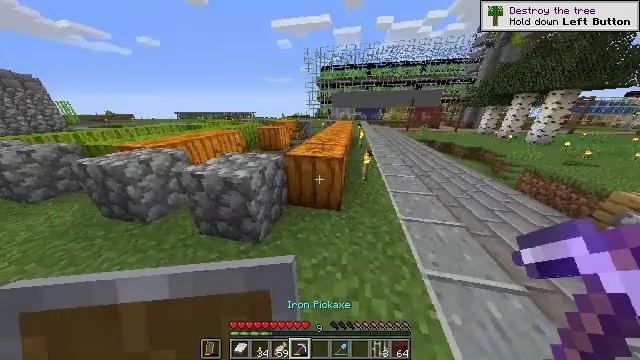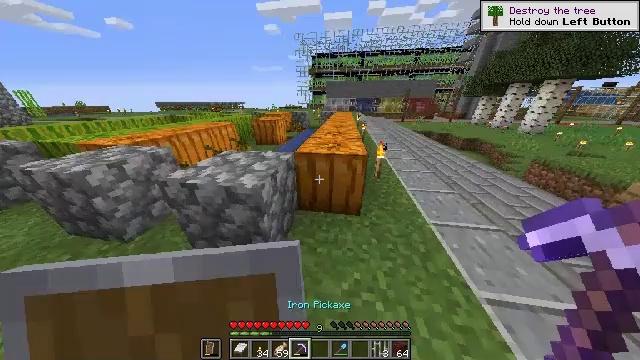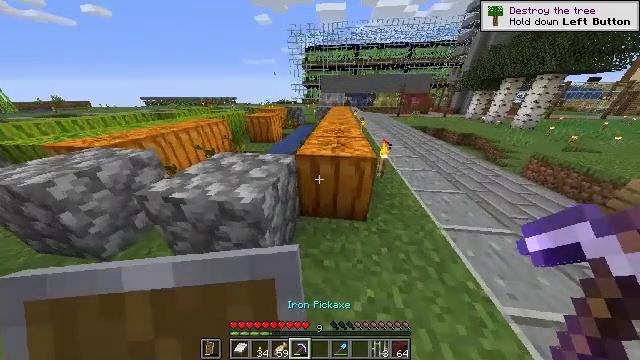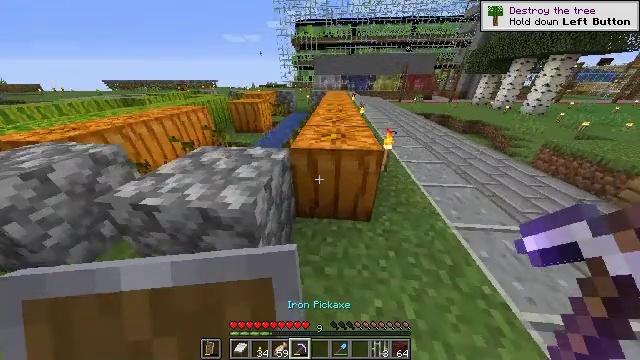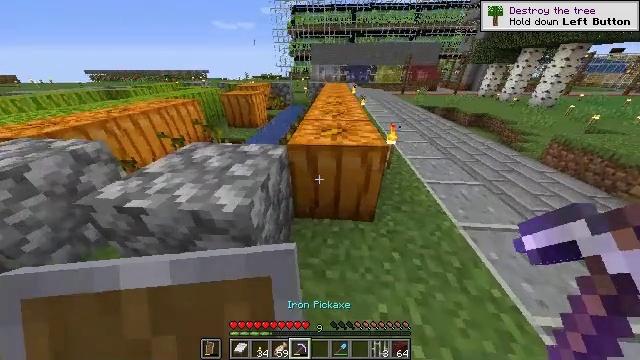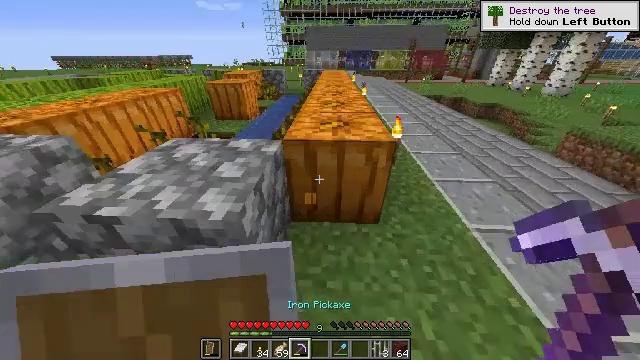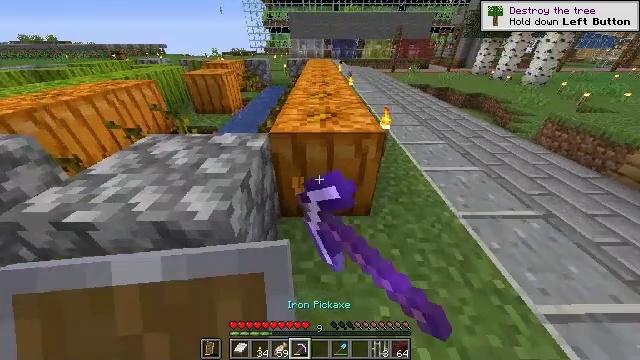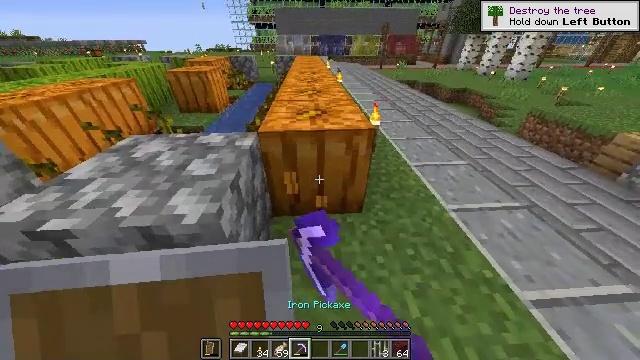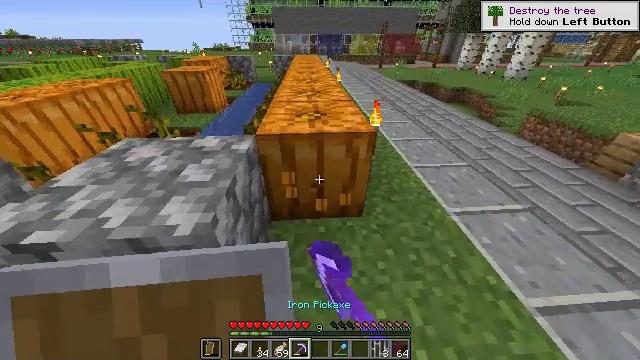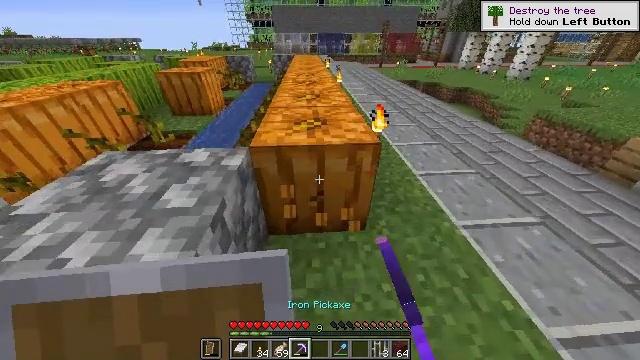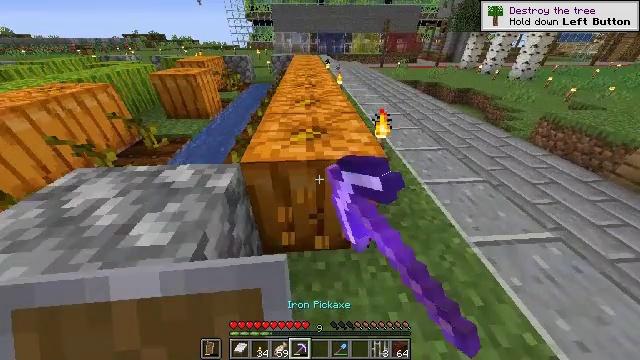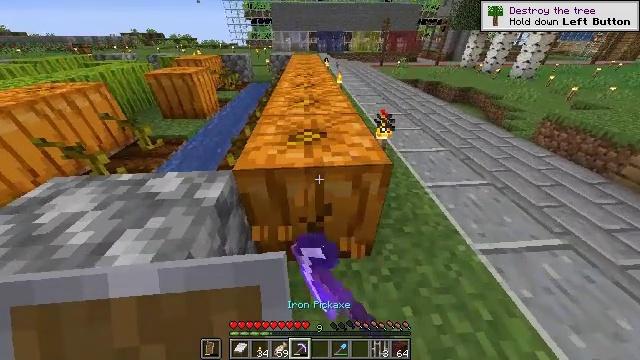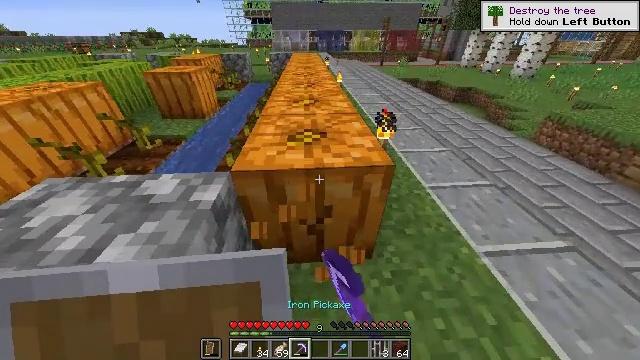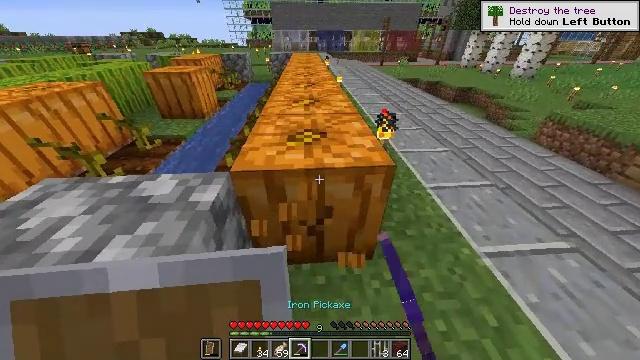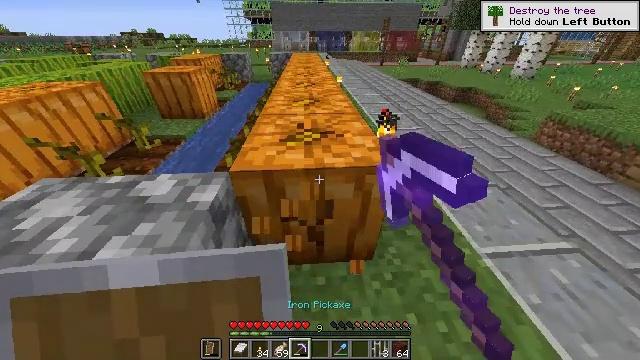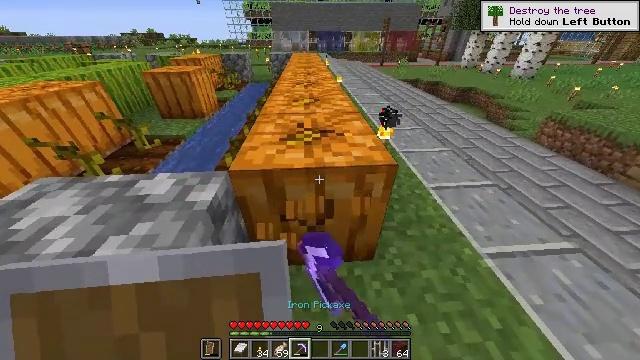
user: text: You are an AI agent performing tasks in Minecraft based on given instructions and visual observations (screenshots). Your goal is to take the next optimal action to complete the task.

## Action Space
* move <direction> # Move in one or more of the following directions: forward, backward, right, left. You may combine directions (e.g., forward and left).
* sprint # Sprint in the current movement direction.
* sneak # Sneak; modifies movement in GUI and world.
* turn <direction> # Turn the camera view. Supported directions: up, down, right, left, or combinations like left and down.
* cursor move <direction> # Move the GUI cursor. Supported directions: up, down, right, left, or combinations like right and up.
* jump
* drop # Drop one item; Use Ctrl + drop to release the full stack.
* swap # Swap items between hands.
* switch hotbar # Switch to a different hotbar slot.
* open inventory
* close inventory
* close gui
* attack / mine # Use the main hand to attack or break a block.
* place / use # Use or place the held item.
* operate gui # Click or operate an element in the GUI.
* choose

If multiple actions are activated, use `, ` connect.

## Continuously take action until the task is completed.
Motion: motion action
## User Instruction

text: Gather a pumpkin block.
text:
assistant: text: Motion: move forward, turn right and down
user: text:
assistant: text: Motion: turn right and down
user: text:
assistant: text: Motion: turn right and down
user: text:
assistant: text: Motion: turn down
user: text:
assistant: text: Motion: turn right and down, attack / mine
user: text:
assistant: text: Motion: turn right and down, attack / mine
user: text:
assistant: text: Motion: turn right, attack / mine
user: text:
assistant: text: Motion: move forward, attack / mine
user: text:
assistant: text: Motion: move forward, attack / mine
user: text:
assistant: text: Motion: attack / mine
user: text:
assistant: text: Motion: attack / mine
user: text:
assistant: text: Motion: attack / mine
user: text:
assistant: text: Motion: attack / mine
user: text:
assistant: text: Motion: attack / mine
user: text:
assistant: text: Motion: attack / mine
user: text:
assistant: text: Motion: attack / mine
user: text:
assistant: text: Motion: attack / mine
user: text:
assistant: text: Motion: attack / mine
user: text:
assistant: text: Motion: attack / mine
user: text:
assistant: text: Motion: attack / mine
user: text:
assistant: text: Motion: attack / mine
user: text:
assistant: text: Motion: attack / mine
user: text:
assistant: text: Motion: attack / mine
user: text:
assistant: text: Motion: attack / mine
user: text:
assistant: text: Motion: attack / mine
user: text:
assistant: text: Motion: turn up, attack / mine
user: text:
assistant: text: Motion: turn up, attack / mine
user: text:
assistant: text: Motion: turn up, attack / mine
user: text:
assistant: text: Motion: attack / mine
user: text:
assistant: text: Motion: attack / mine